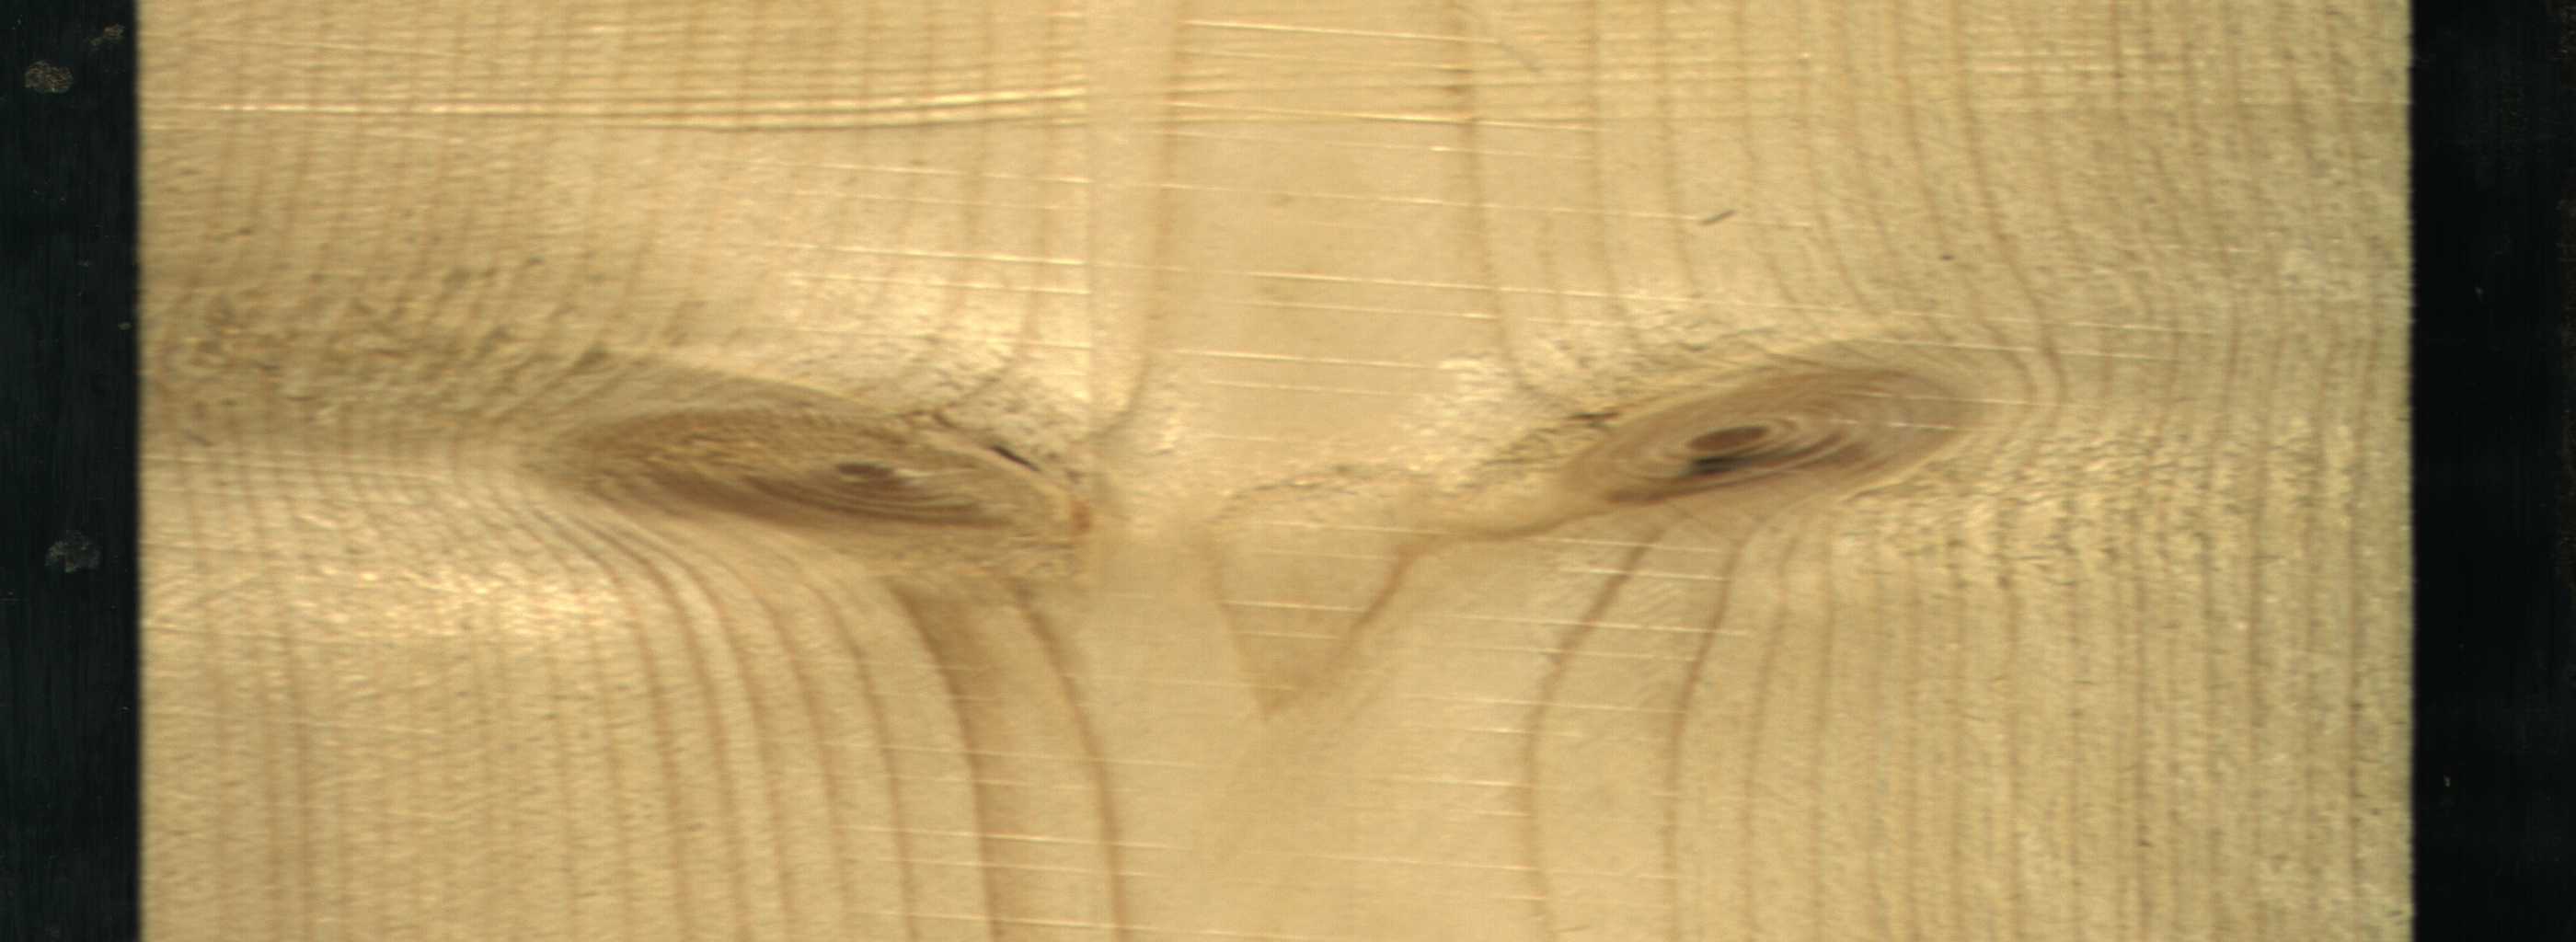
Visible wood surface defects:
Live_Knot
Live_Knot